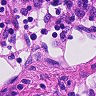
Metastatic tissue present: no